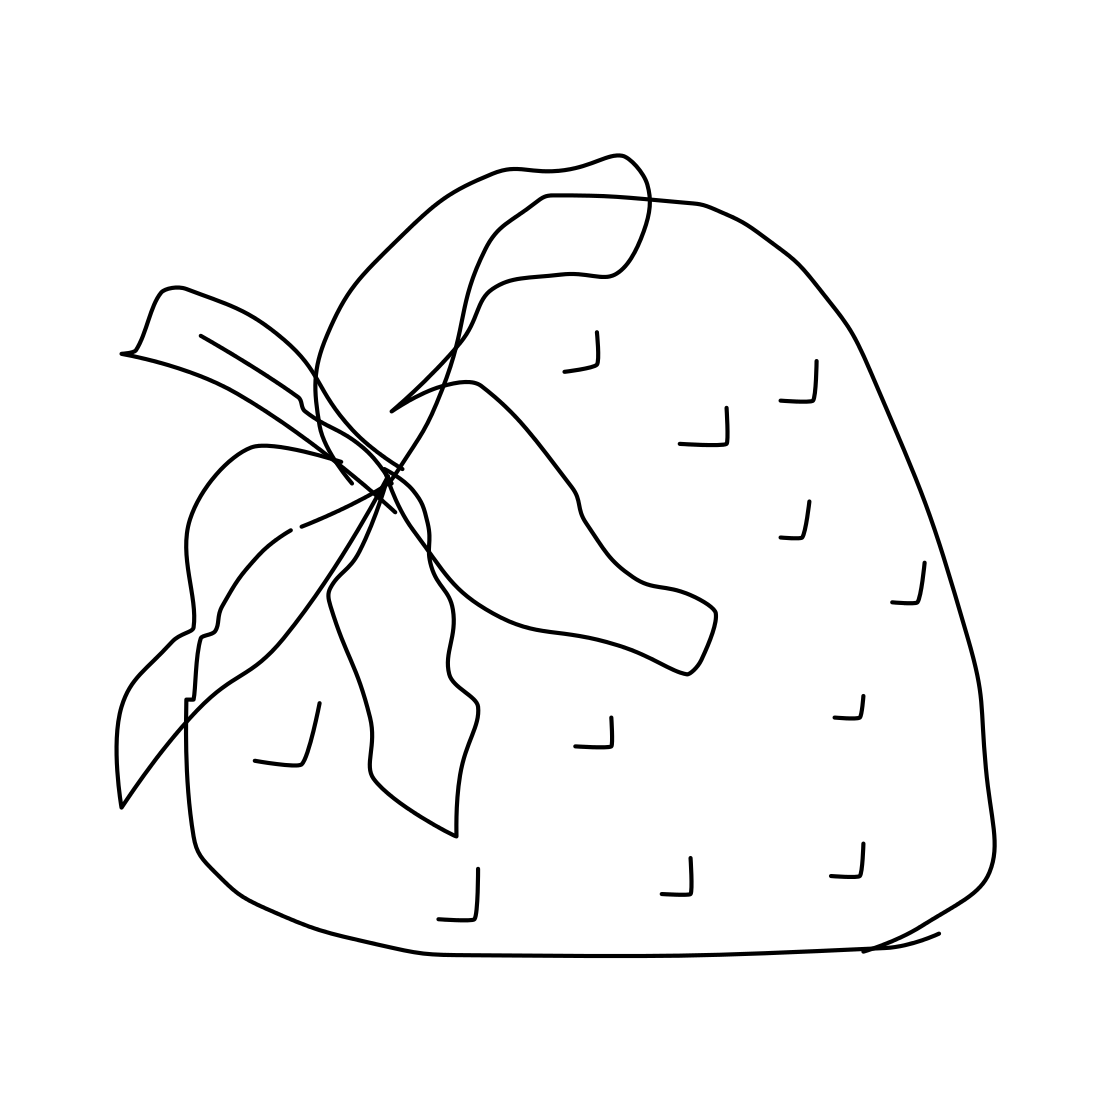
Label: strawberry